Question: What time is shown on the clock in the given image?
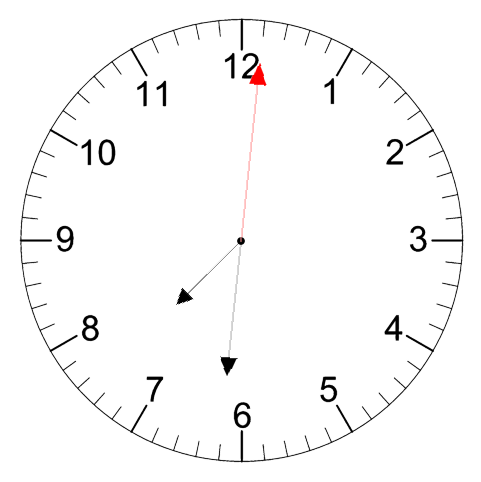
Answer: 07:31:01